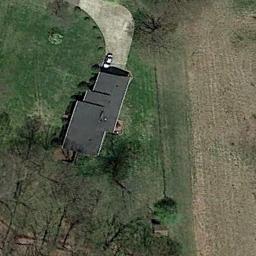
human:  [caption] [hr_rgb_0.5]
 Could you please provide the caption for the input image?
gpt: Many trees are next to the sparse residential .

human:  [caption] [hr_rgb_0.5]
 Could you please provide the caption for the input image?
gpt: The sparse residential is on the grass next to the bare land .

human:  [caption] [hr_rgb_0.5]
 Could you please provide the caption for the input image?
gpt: In a sparse residential area there is a gray house and many withered trees with a road in front of it .

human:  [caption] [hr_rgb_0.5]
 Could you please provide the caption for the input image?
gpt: There is a house with a black roof on the lawn .

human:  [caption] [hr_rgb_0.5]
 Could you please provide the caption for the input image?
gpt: A sparse residential area with a black building .